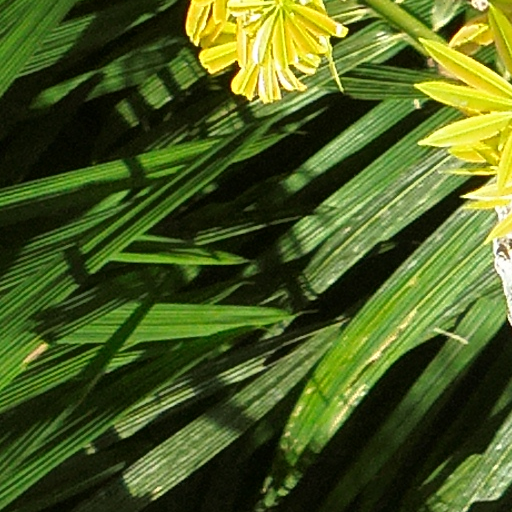
Species: Ceiba pentandra
GBIF accepted scientific name: Ceiba pentandra
Crown area (m\u00b2): 157.624